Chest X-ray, AP view. Patient: 31 years old, sex F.
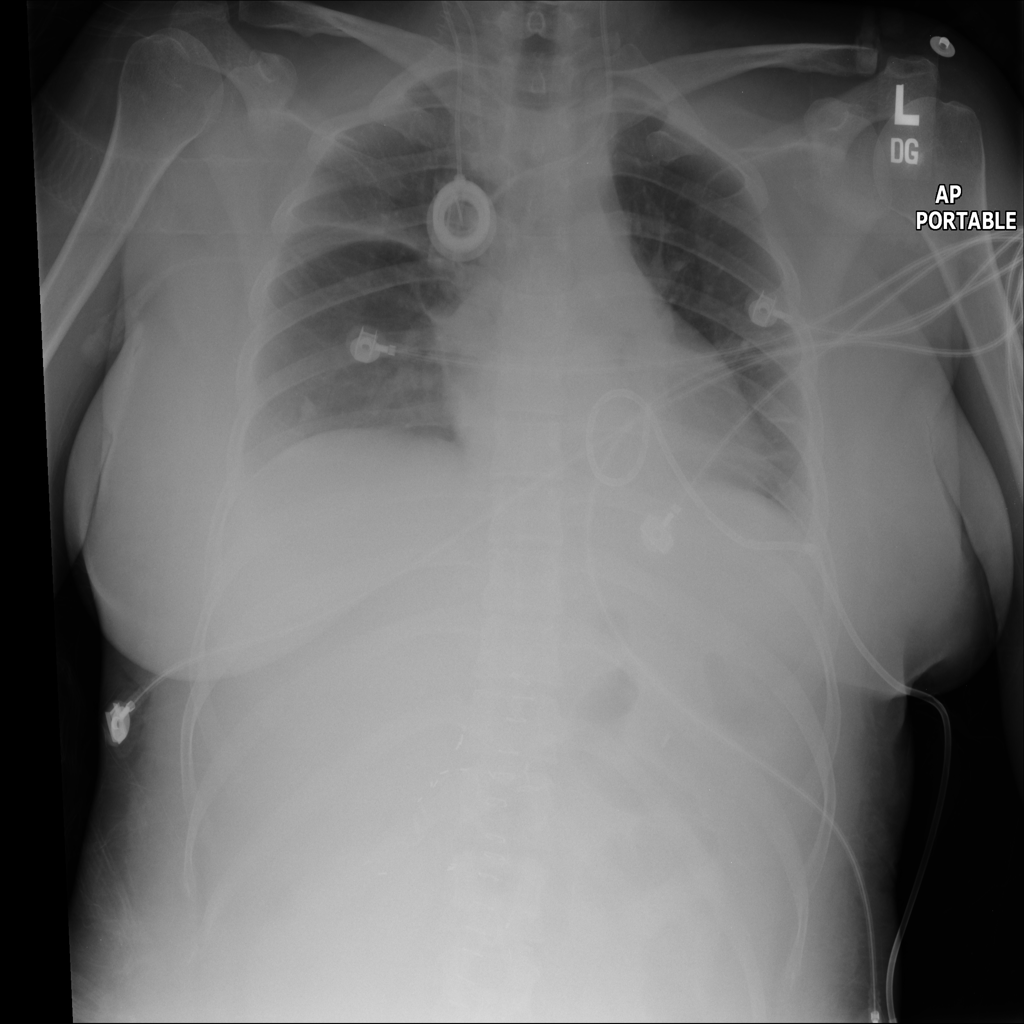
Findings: Effusion